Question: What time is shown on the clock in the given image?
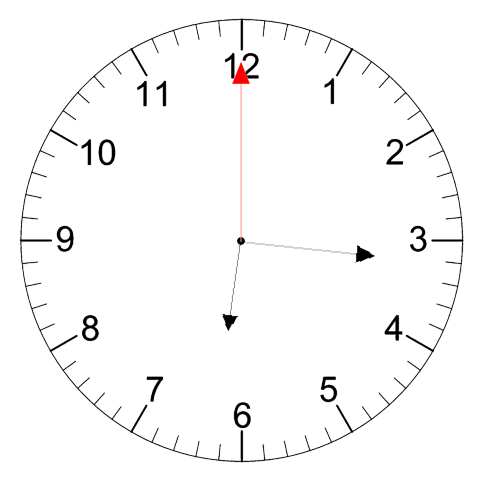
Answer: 06:16:00